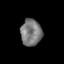
Tissue: prostate
Cell type: T cells
Senescence score: 0.3508
Nuclear area (px): 551
Mean DAPI intensity: 121.054